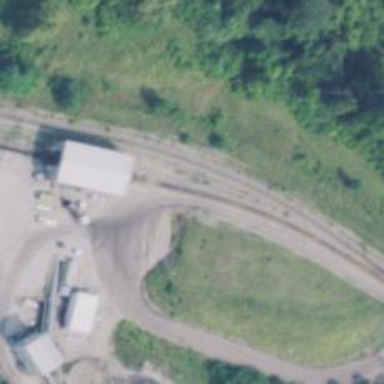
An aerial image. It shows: Rail spur service.